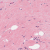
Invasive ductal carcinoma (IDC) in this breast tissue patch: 0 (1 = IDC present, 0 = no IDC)